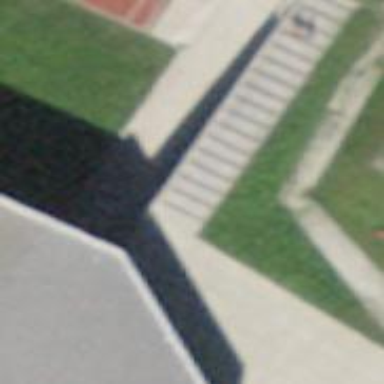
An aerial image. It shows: Road with steps.